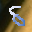
Label: 8